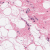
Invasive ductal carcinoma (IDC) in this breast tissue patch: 0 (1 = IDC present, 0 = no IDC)